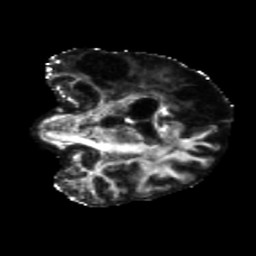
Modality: FA
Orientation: coronal
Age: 46
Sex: male
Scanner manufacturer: siemens
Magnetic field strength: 3 T
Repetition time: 5.25 s
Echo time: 0.08 s